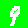
Digit: 9